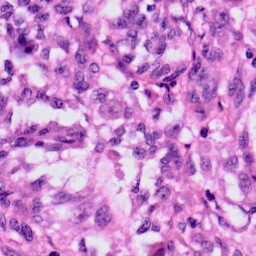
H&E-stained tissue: Skin